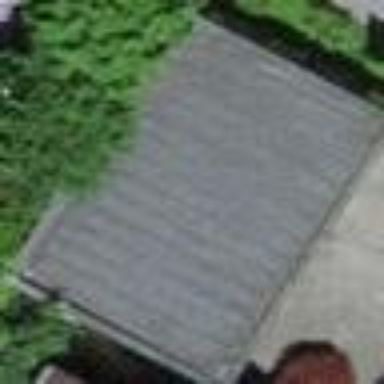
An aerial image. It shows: Garage building.